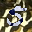
Label: 5